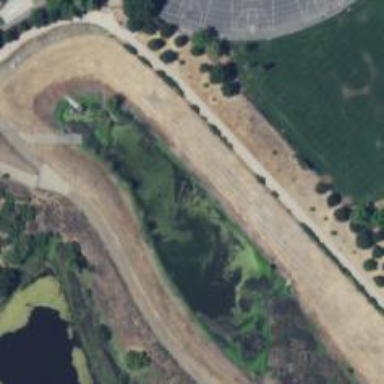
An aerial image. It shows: Detention basin with water.